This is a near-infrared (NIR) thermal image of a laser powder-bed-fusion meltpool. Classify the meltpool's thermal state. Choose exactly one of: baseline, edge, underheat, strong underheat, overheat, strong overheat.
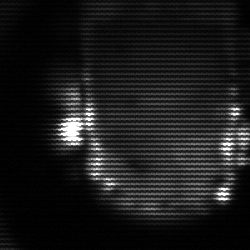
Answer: baseline